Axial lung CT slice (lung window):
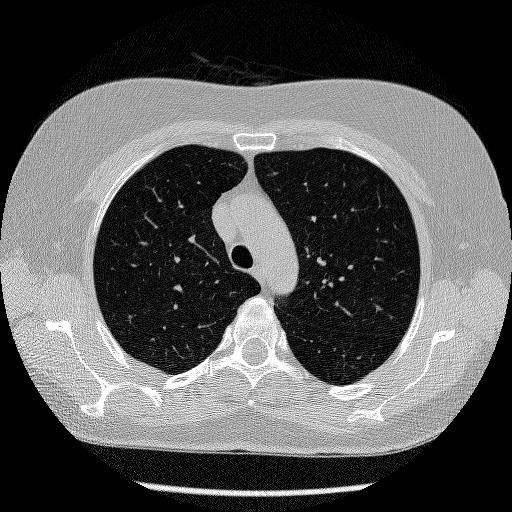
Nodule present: no